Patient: sex M, age 72
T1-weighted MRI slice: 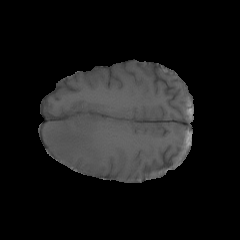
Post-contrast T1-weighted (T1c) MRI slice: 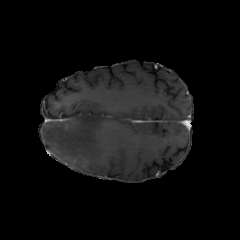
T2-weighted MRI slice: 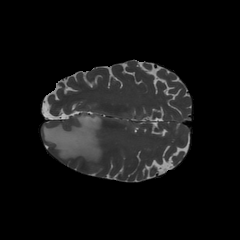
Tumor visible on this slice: yes
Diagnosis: Glioblastoma, IDH-wildtype
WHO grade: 4